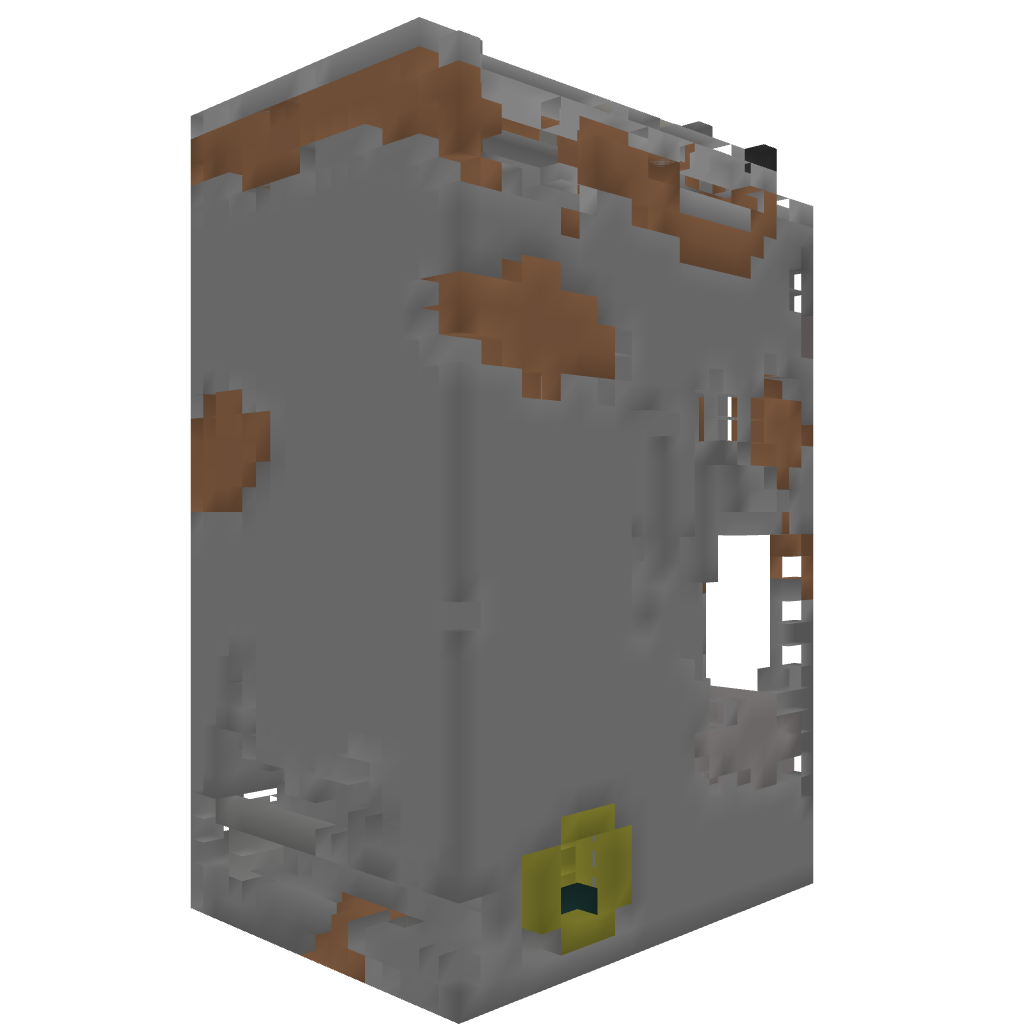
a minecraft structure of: Mountain-Villa